Brain MRI, t1w sequence, axial 2D slice.
Patient: age 43, sex M, weight 95 kg, height 1.95 m
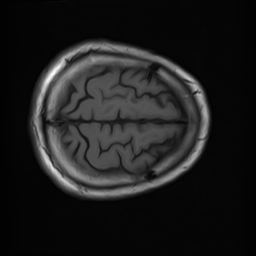